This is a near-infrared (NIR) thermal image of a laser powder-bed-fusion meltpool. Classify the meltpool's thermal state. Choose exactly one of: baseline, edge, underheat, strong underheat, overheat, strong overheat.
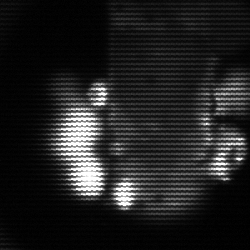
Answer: strong underheat